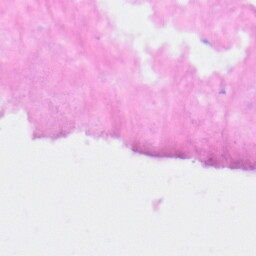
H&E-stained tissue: Kidney